Question:
Above is a "details" linear layout I have in my app. As you can see the spinner seems to dip down a bit more then the "Level 1" and "Per Level". I have messed with the xml to try and get everything on a common base with out the spinner dropping down but I just cant figure it out. I tried setting the spinners height to "fill_parent" and it does make it on the same base line but no text is shown inside the spinner. Anyone have any ideas on what to do?
XML of the layout they are on:
'''
<LinearLayout
android:id="@+id/details"
android:layout_width="fill_parent"
android:layout_height="wrap_content"
android:baselineAligned="false"
android:orientation="horizontal" >
<TextView
android:id="@+id/blank"
android:layout_width="0dp"
android:layout_height="fill_parent"
android:layout_weight="2" />
<TextView
android:id="@+id/levelOne"
android:layout_width="0dp"
android:layout_height="wrap_content"
android:layout_weight="1"
android:text="@string/level_1" />
<TextView
android:id="@+id/perLevel"
android:layout_width="0dp"
android:layout_height="wrap_content"
android:layout_weight="1"
android:text="@string/per_level" />
<Spinner
android:id="@+id/spinner1"
android:layout_width="0dp"
android:layout_height="wrap_content"
android:layout_weight="1" />
</LinearLayout>
'''
This is my XML for the text inside spinner:
'''
<?xml version="1.0" encoding="utf-8"?>
<TextView xmlns:android="http://schemas.android.com/apk/res/android"
android:id="@+id/spinnerDisplay"
android:layout_width="wrap_content"
android:layout_height="wrap_content"
android:textSize="12sp">
</TextView>
'''
I use this inside of my Class to fill it in with the text size that I want:
'''
spinLevels = (Spinner) view.findViewById(R.id.spinner1);
ArrayAdapter<CharSequence> adapter = ArrayAdapter.createFromResource(getActivity(), R.array.LevelChosen, R.layout.spinner_item);
spinLevels.setAdapter(adapter);
'''
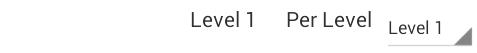
Answer: I figured it out, I just needed to remove "android:baselineAligned="false" from the details layout.